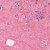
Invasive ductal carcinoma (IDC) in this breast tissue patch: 0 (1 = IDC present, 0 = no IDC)